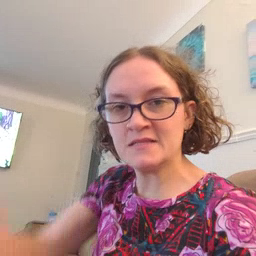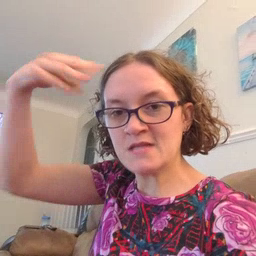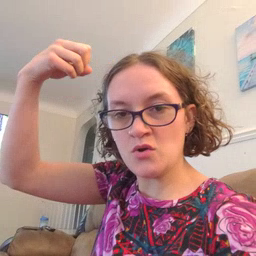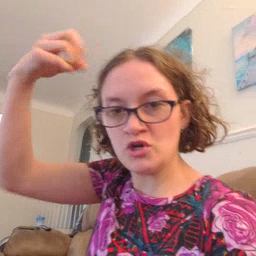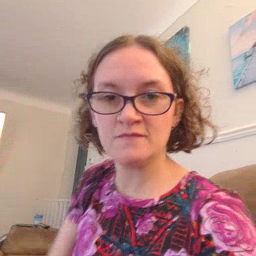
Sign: shower